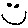
Label: smiley face